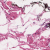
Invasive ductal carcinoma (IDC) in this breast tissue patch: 0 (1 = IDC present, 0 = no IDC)